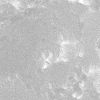
Atmospheric dust classification: not_dusty